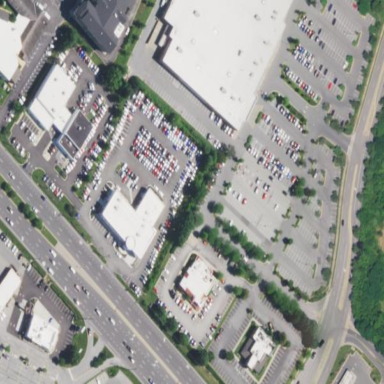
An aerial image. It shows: Retail area.